Question: I do a lot of array based coding in C#. Resharper (a great tool) does one quirky thing when autocompleting arrays. It thinks I want this after pressing tab to auto-complete:
'''
int[] foo = new[] {};
'''
when I really want this:
'''
int[] foo = new int[];
'''
If I wait for intellisense I can see the second option:

Is there a way to either completely remove that first option, or, to set the preference for the second option when I press tab to auto-complete?
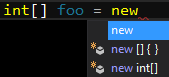
Answer: Here is the answer provided by Jetbrains support:
"I believe there's no way to configure this behavior. Though, you may create a custom Live Template for these needs. You may read more about Live Templates here: <URL>
Hope it helps.
Thanks.
Senior Support Engineer
JetBrains
<URL>
"Develop with pleasure!"